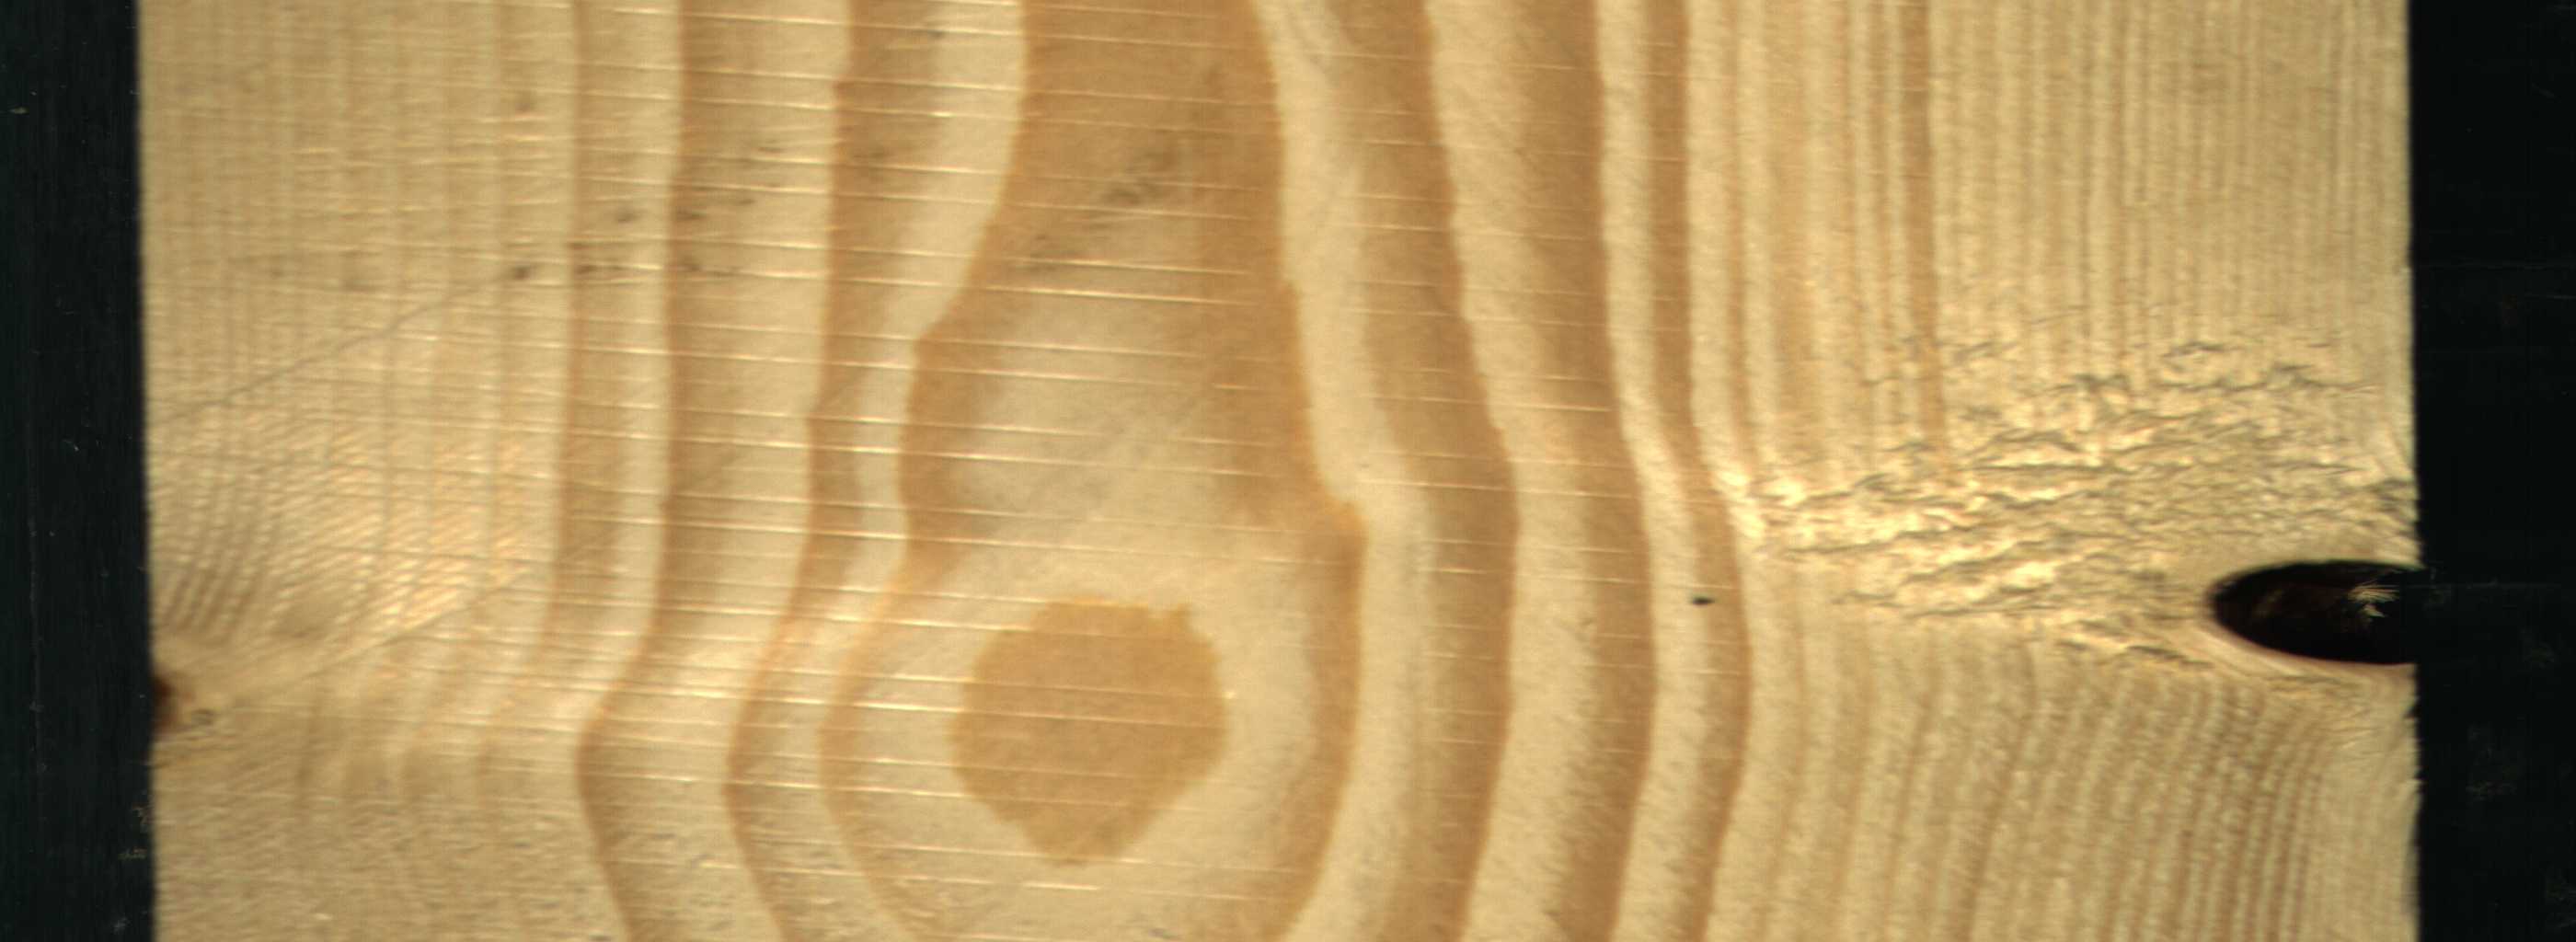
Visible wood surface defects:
Knot_missing